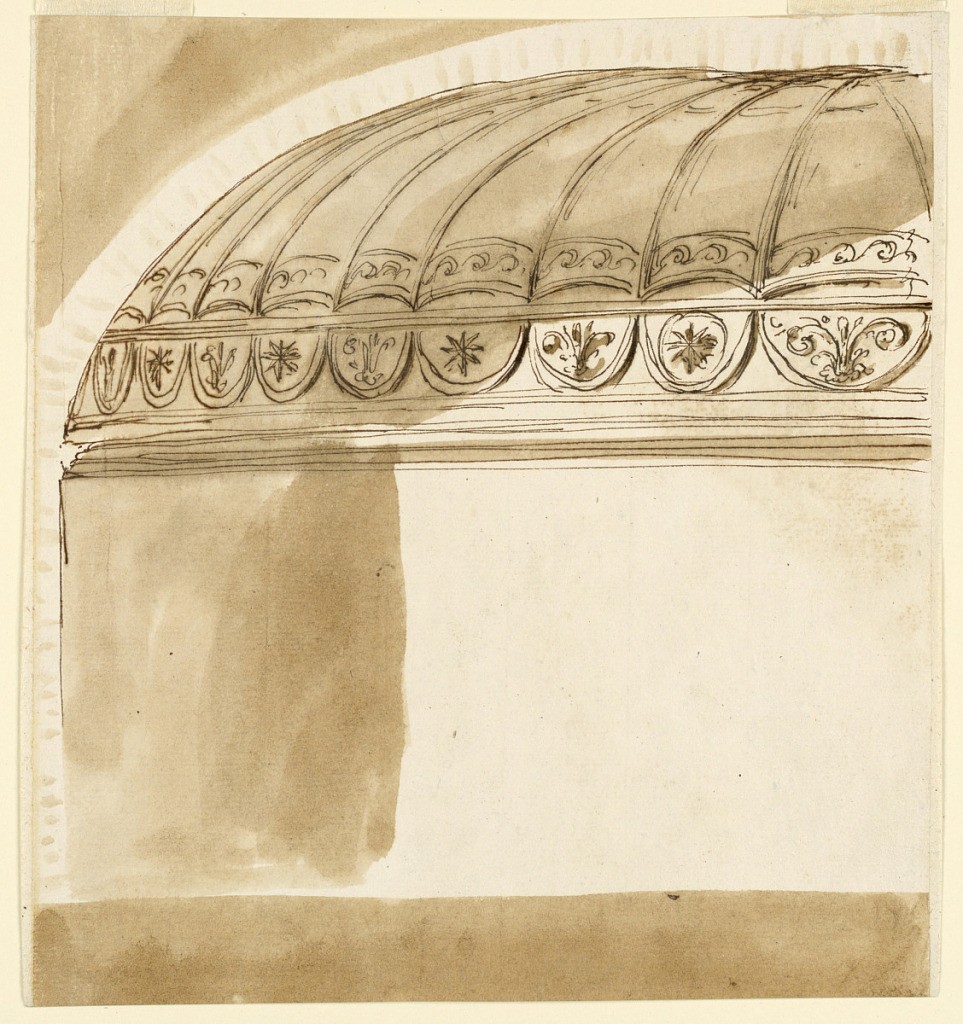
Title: Decoration for low dome of a room
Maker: Giuseppe Barberi, Italian, 1746–1809
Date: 1746–1809
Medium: Pen and brown ink, brush and brown wash on off-white laid paper, lined
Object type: Drawing
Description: Decoration for low dome of a room.